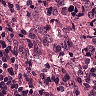
Metastatic tissue present: yes